Field crop: maize
Growth stage: 2
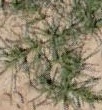
Species: salsola